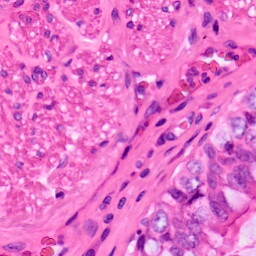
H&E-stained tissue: Lung